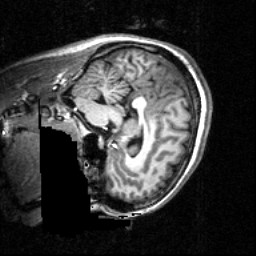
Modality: T1w
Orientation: sagittal
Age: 24
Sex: female